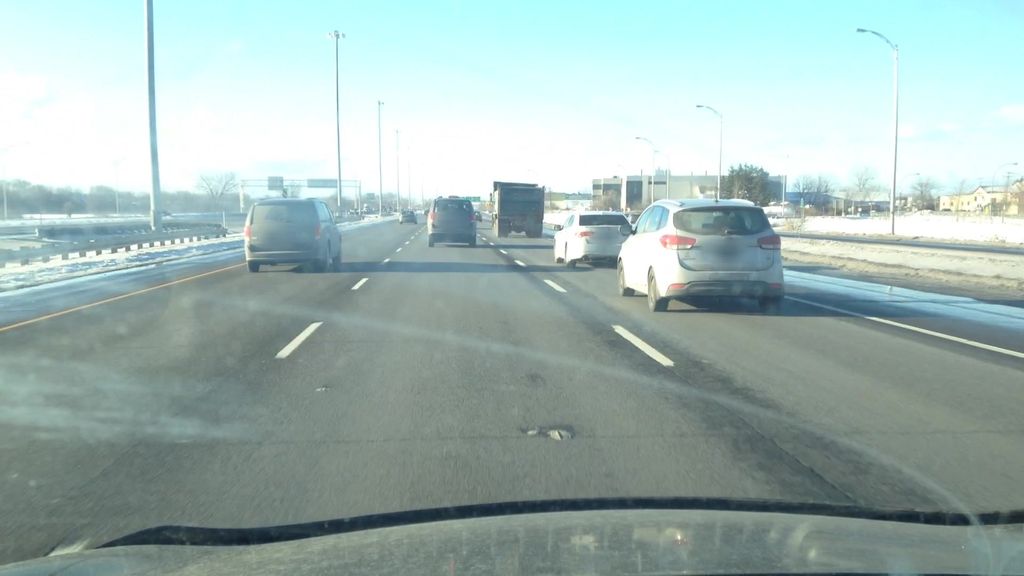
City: montreal